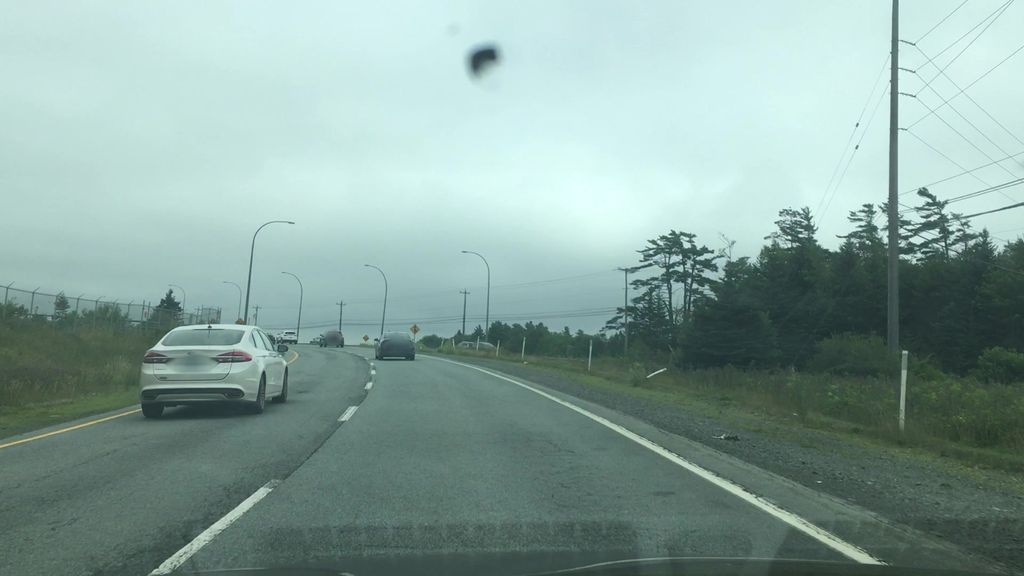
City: halifax